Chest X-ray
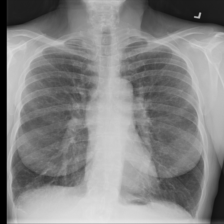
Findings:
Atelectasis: negative
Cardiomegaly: negative
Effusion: negative
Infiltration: positive
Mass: negative
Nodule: negative
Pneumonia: negative
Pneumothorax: negative
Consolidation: negative
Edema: negative
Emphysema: negative
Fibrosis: negative
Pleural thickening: negative
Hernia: negative